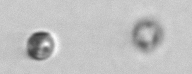
Label: Thalassiosira_sp_aff_mala